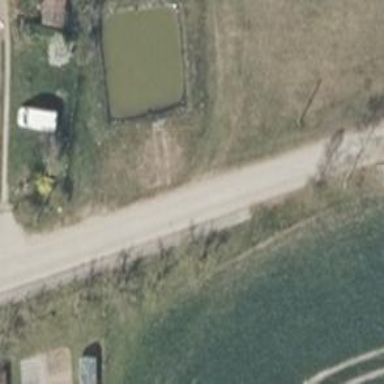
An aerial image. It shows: Unclassified road.